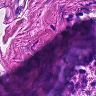
Metastatic tissue present: no